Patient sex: M
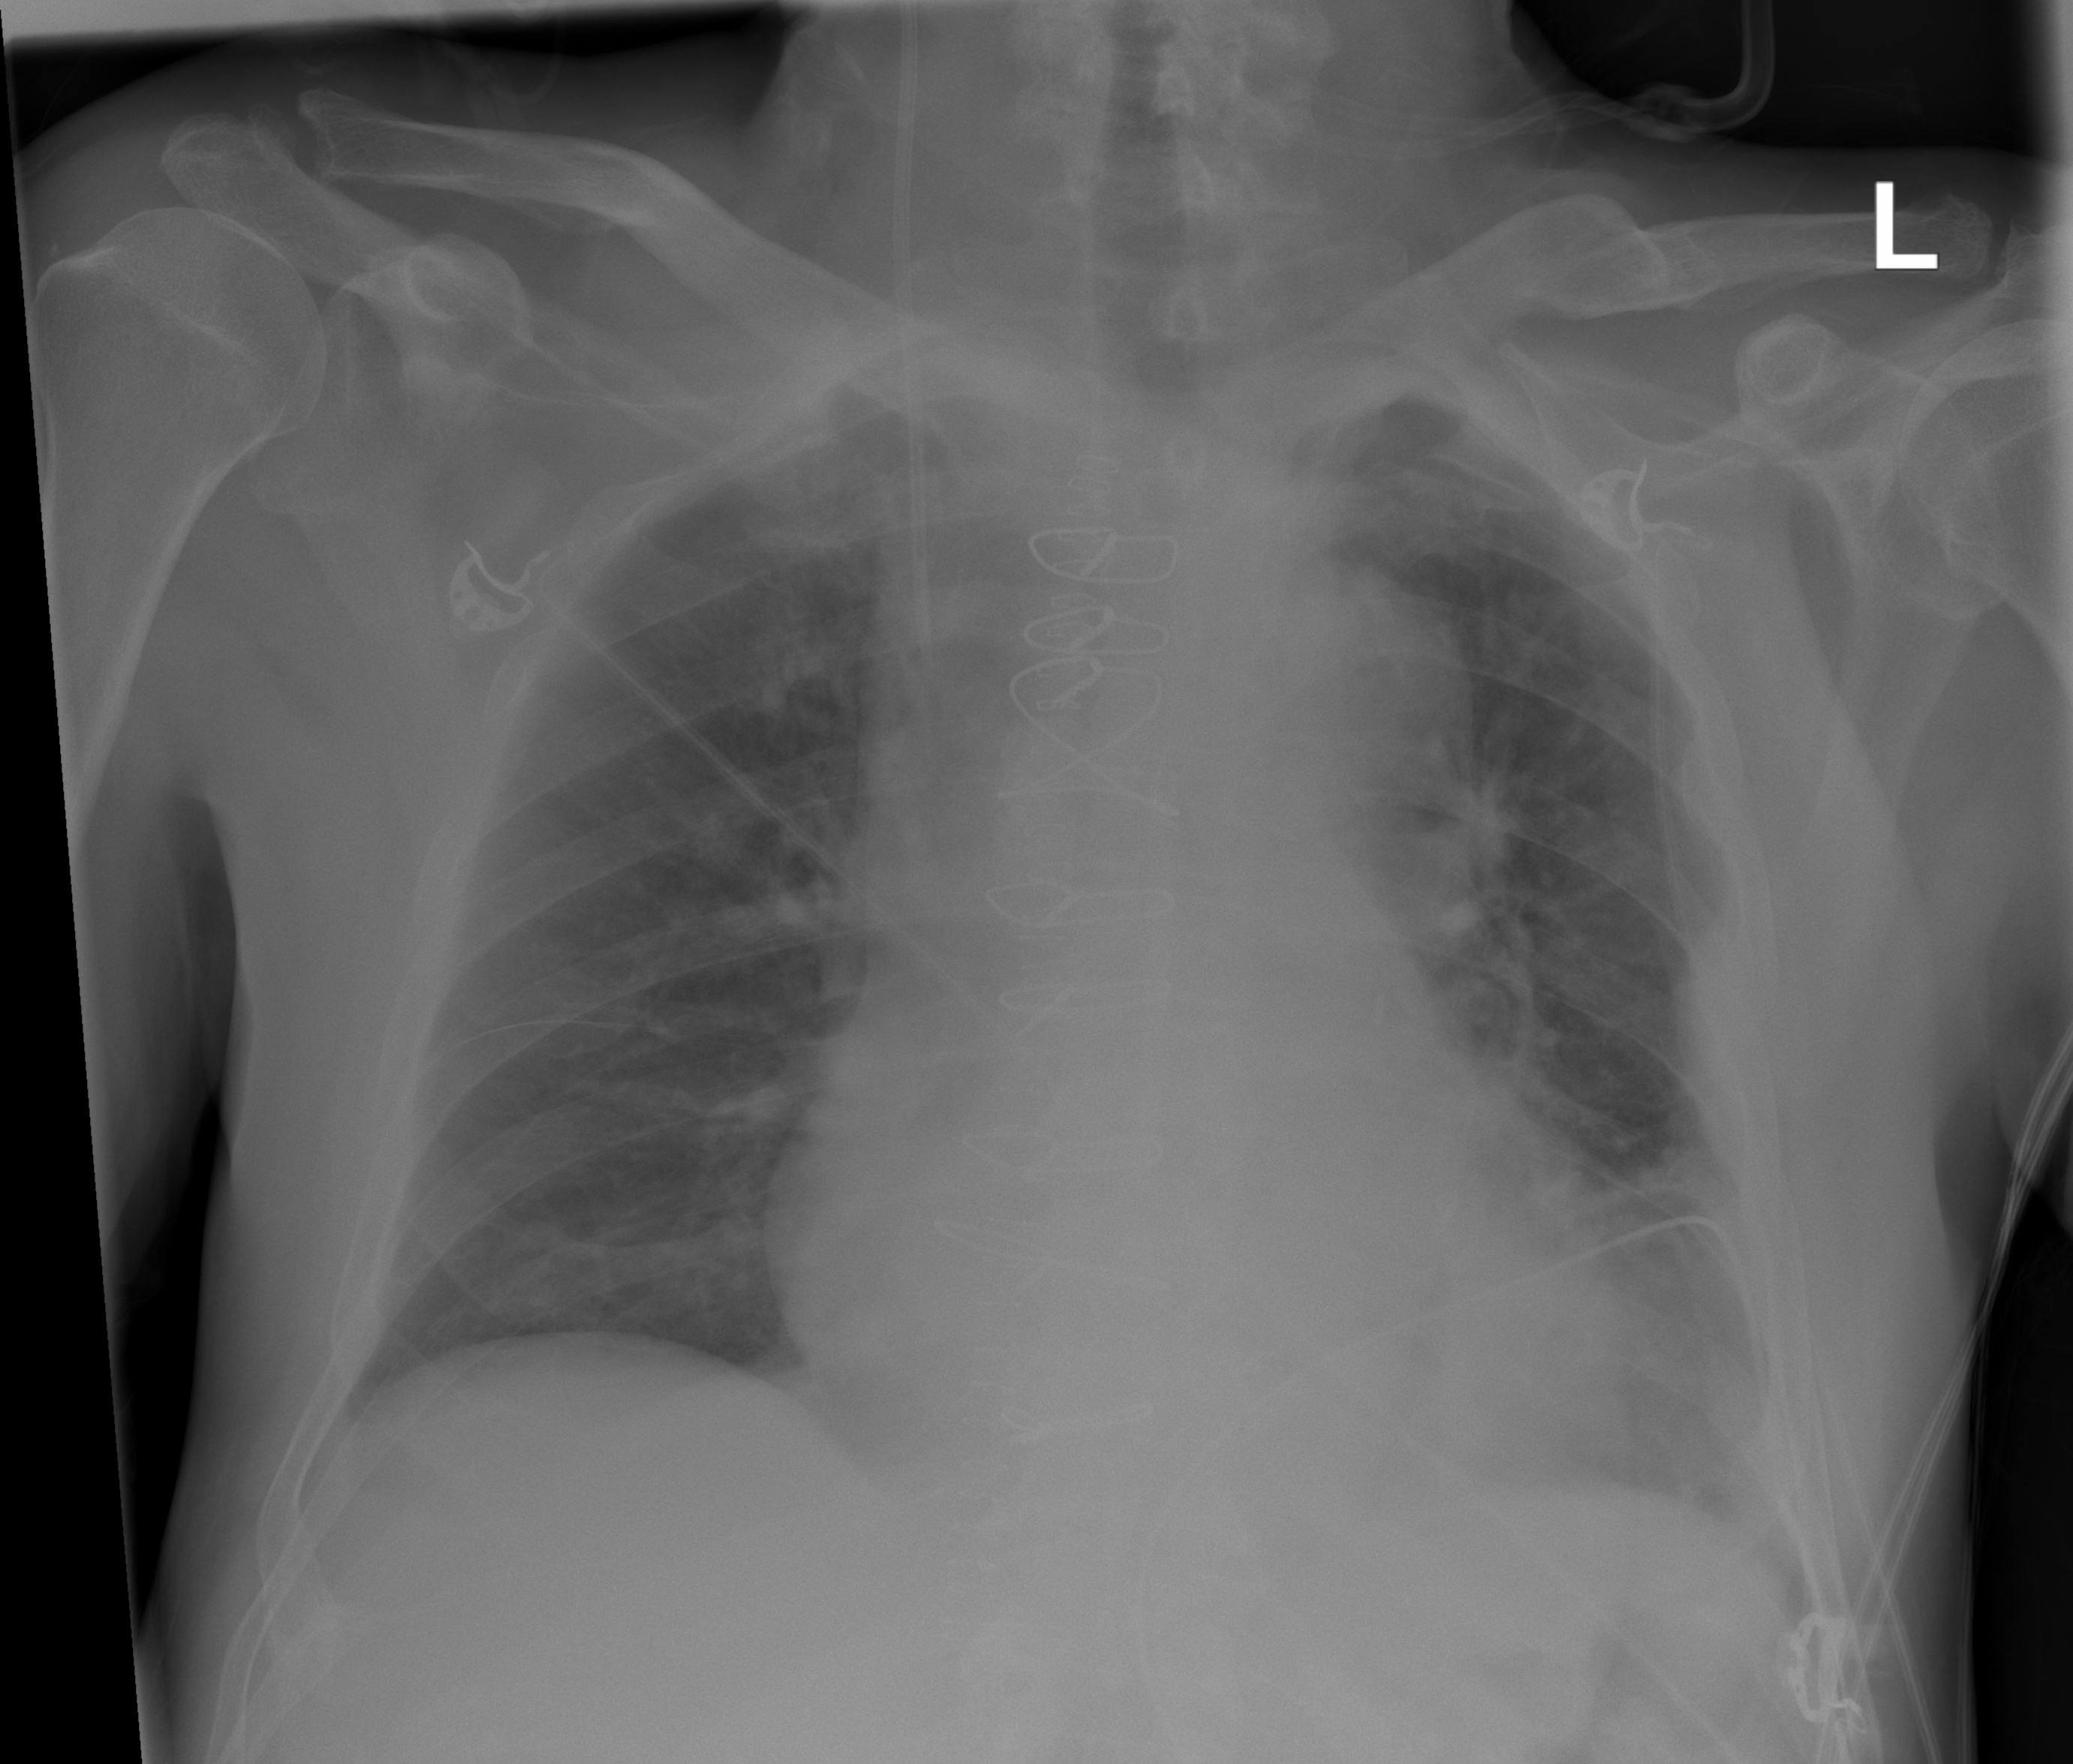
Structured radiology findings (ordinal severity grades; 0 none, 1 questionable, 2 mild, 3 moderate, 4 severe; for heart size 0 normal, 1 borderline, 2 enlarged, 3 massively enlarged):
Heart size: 2
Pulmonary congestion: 0
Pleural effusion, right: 0
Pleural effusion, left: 2
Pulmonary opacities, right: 0
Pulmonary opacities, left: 0
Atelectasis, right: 0
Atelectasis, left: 2